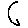
Label: moon